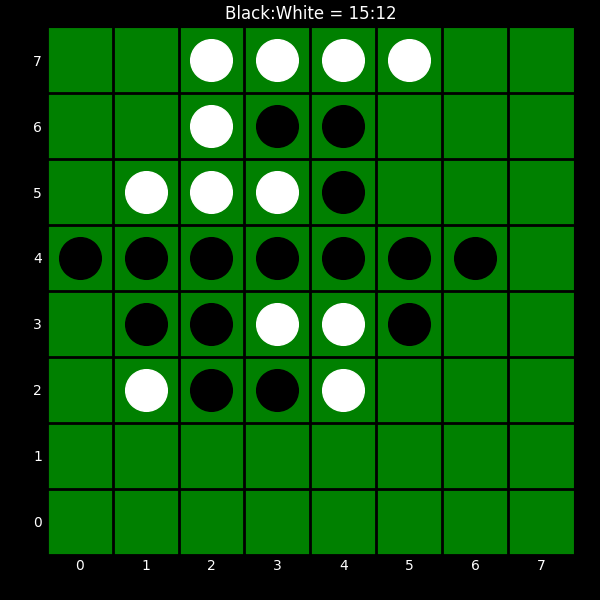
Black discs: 15
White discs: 12